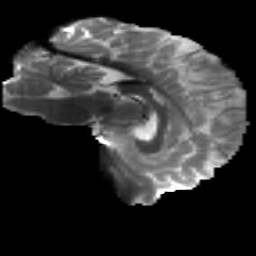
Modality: T2w
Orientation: sagittal
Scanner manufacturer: siemens
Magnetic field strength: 3 T
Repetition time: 4.16 s
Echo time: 0.0806 s